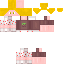
A female human skin with pale skin, wearing blonde long hair dressed in a yellow tshirt and brown pants, featuring a closed mouth.